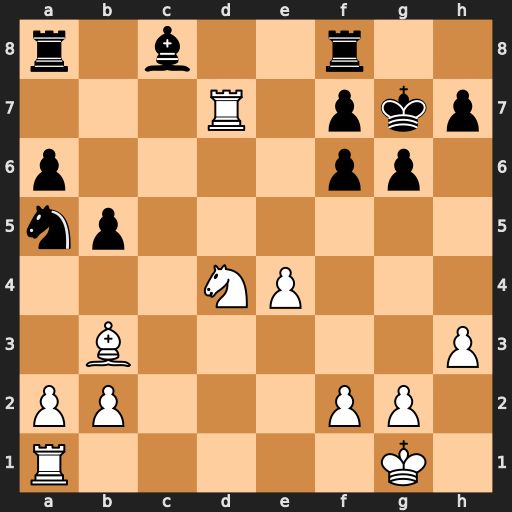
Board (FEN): r1b2r2/3R1pkp/p4pp1/np6/3NP3/1B5P/PP3PP1/R5K1
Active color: w
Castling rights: -
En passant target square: -
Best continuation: Ne6+ Kh6 Nxf8 Bxd7 Nxd7